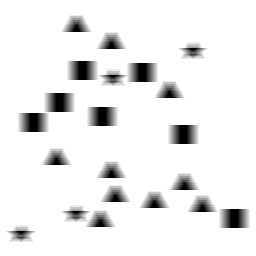
Squares: 7
Triangles: 10
Stars: 4
Total shapes: 21